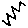
Label: zigzag